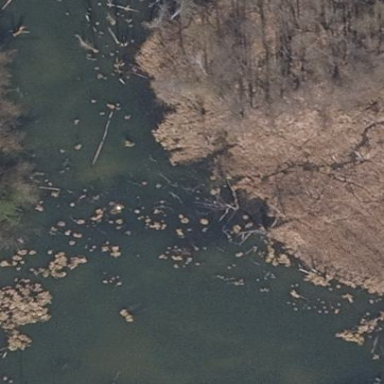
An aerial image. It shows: Pond with natural water.